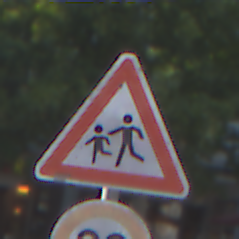
Verkehrszeichen: KinderRechts
Zusatzzeichen unten: Geschwindigkeit30
Umgebung: Outdoor, Urban
Tageszeit: MorningAfternoon
Wetter: Clear
Licht: Natural
Jahreszeit: NotSpecified
Kontrast: HighContrast